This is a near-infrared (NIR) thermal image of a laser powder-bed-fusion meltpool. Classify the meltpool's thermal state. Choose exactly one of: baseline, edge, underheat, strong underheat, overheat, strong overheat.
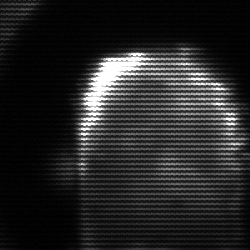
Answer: baseline